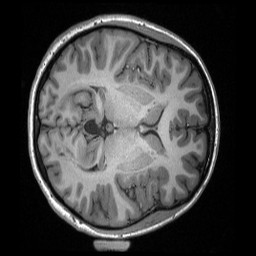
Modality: T1w
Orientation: axial
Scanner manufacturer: siemens
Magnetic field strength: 3 T
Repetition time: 2.3 s
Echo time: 0.00308 s